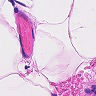
Metastatic tissue present: no